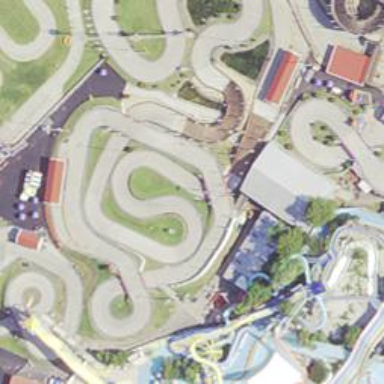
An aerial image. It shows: Karting raceway bridge.